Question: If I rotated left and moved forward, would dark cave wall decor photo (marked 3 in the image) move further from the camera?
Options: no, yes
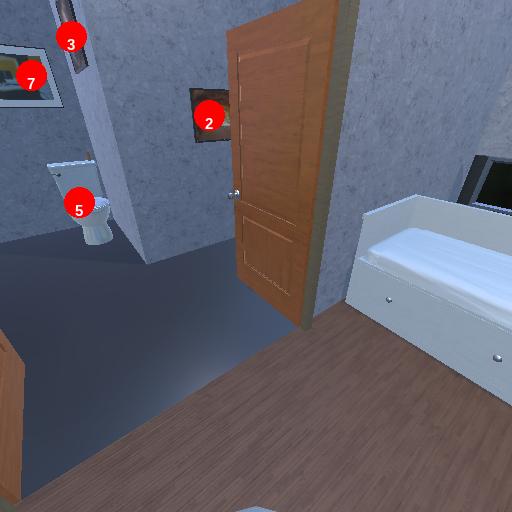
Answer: no